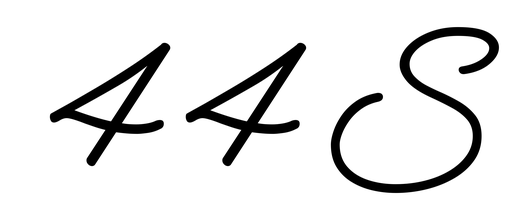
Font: MeowScript-Regular